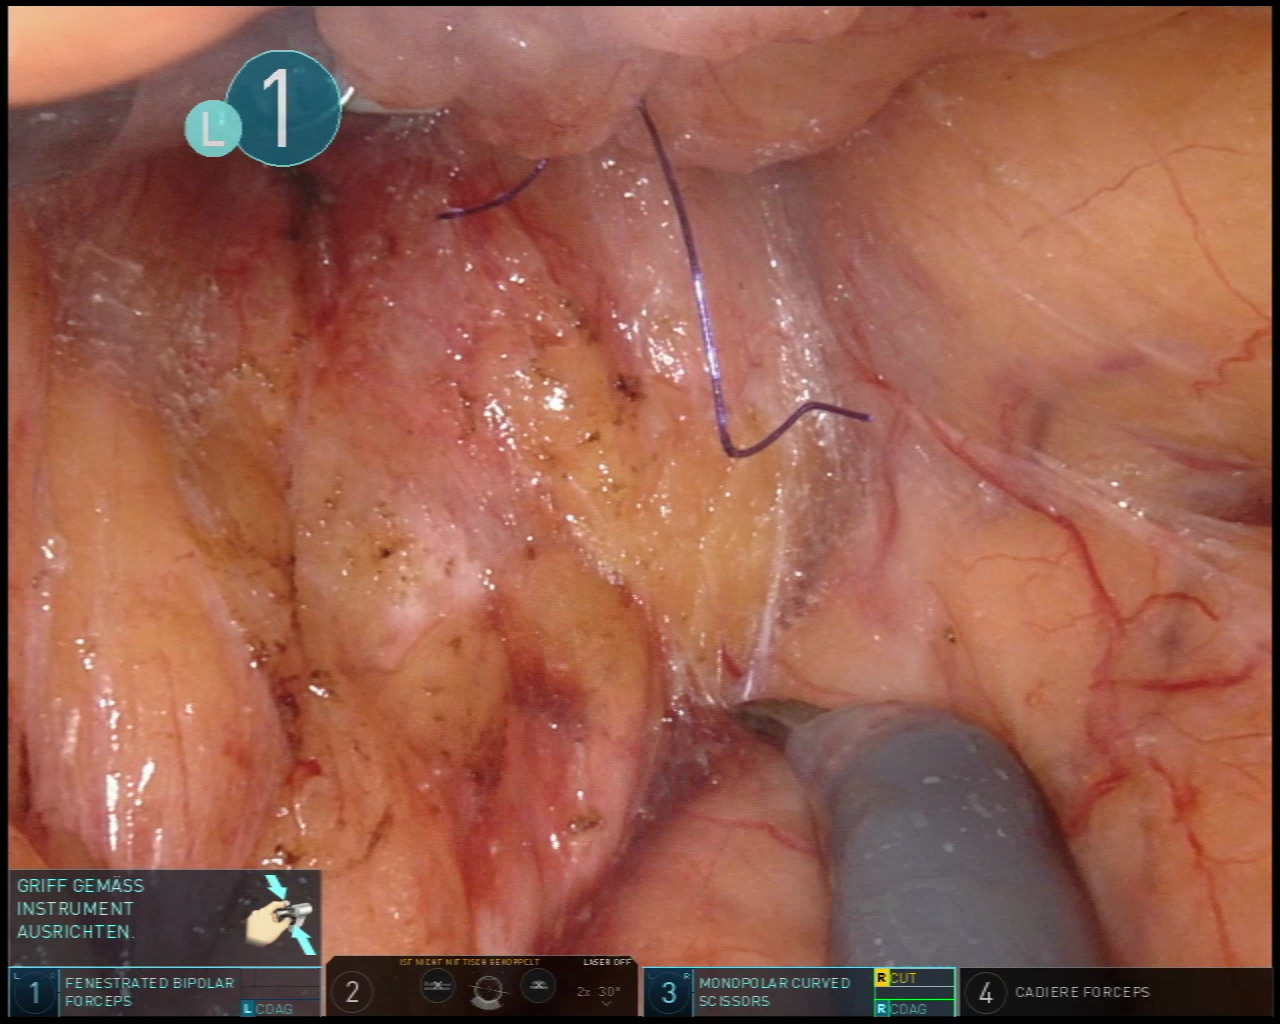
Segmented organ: pancreas
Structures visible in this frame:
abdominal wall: no
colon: no
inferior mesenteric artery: no
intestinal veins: no
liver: no
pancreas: yes
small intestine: no
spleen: no
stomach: no
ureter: no
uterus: no
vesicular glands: no